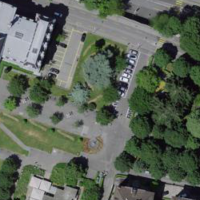
EUNIS habitat code: 53
Species observed at this site:
Vanessa atalanta
Aesculus hippocastanum